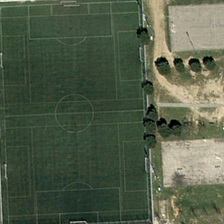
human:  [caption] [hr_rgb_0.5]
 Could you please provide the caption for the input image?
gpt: a football field is near several green trees .

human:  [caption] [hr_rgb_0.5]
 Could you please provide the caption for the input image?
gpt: a football field is near several green trees .

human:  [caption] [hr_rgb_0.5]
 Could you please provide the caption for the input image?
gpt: a football field is near several green trees .

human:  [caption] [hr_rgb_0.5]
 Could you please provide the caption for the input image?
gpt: a football field is near several green trees .

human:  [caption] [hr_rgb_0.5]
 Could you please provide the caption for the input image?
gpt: a football field is near several green trees .